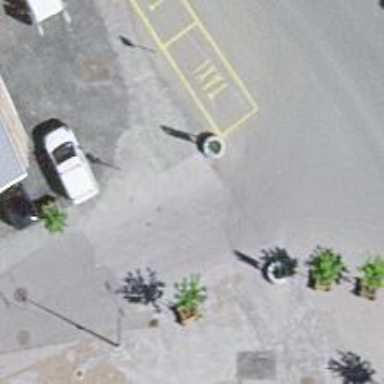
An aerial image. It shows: Bollard.